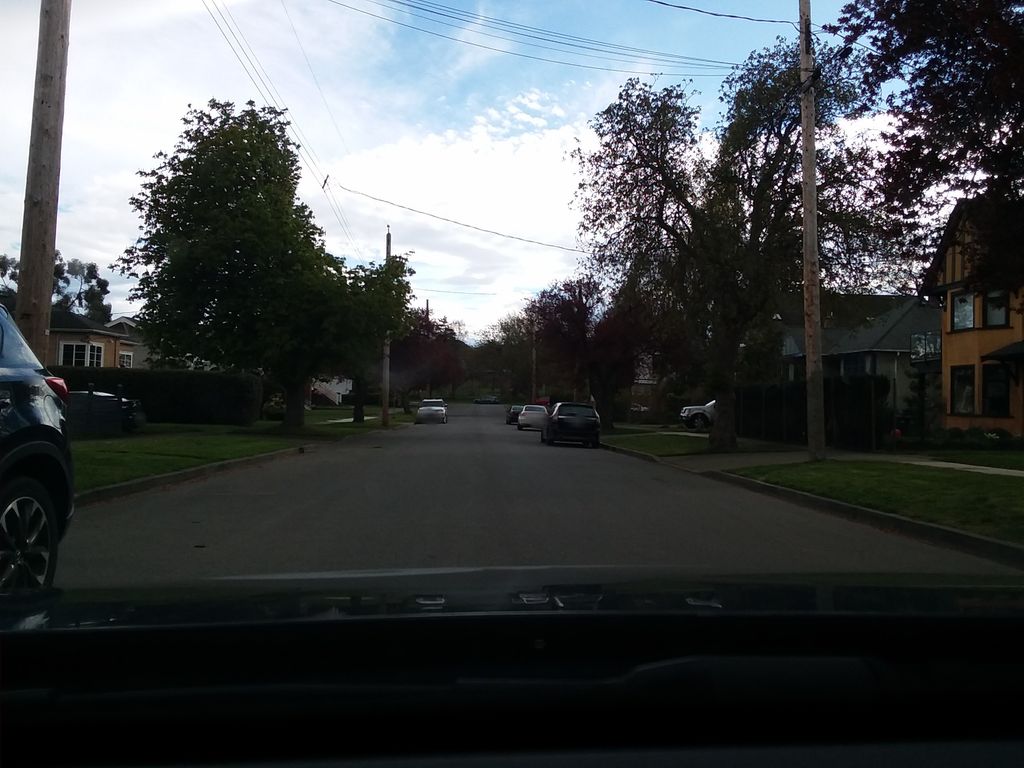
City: victoria